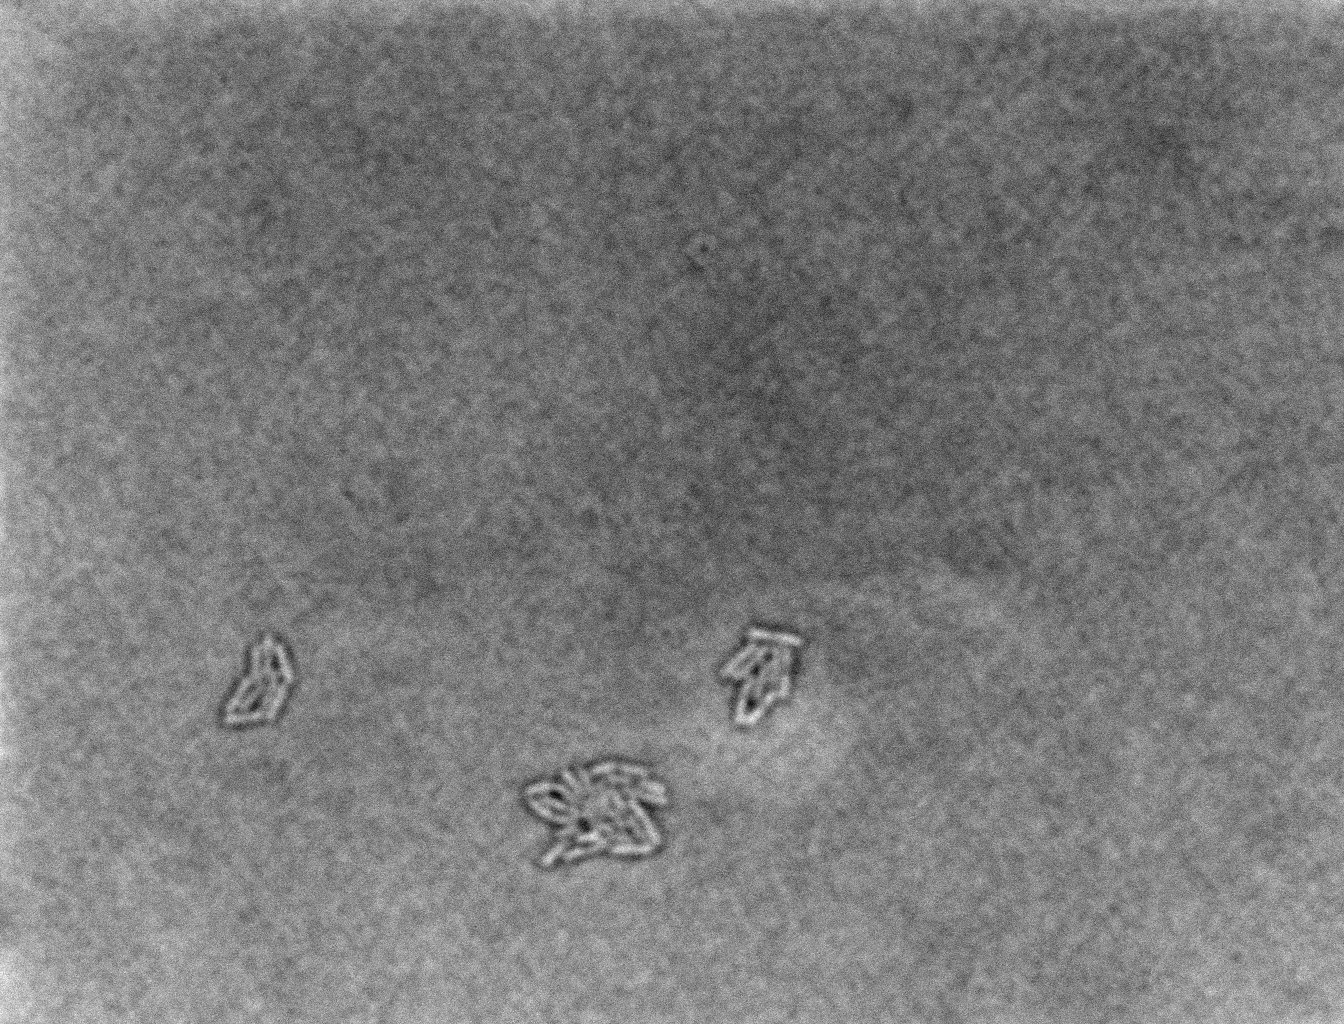
various_fewshot